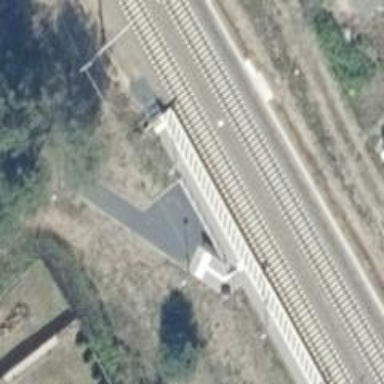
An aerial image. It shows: Close-up of railway platform edge.